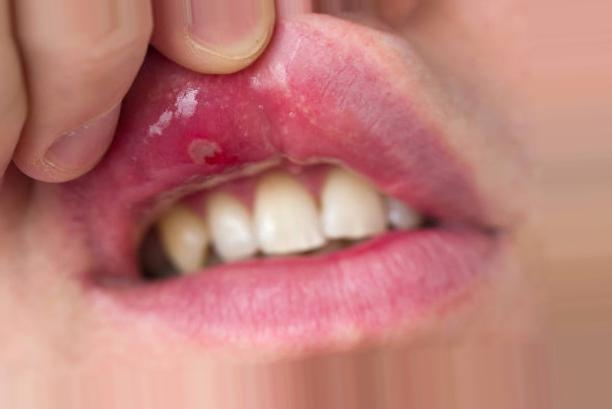
Condition: Mouth Ulcer